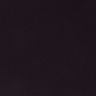
Metastatic tissue present: no